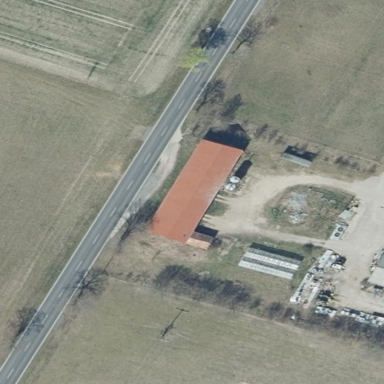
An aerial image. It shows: Farm auxiliary building with gabled roof.